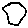
Label: hexagon